You are looking at the short-time Fourier spectrogram of a bearing's acceleration signal. Classify the bearing condition as one of: normal, inner_race, outer_race, ball.
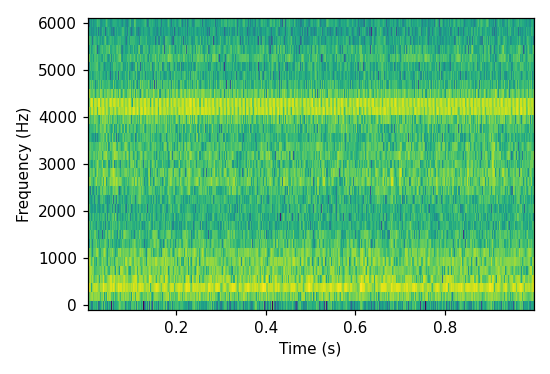
Answer: normal